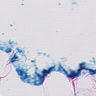
Metastatic tissue present: no